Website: macys
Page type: customer-info-address
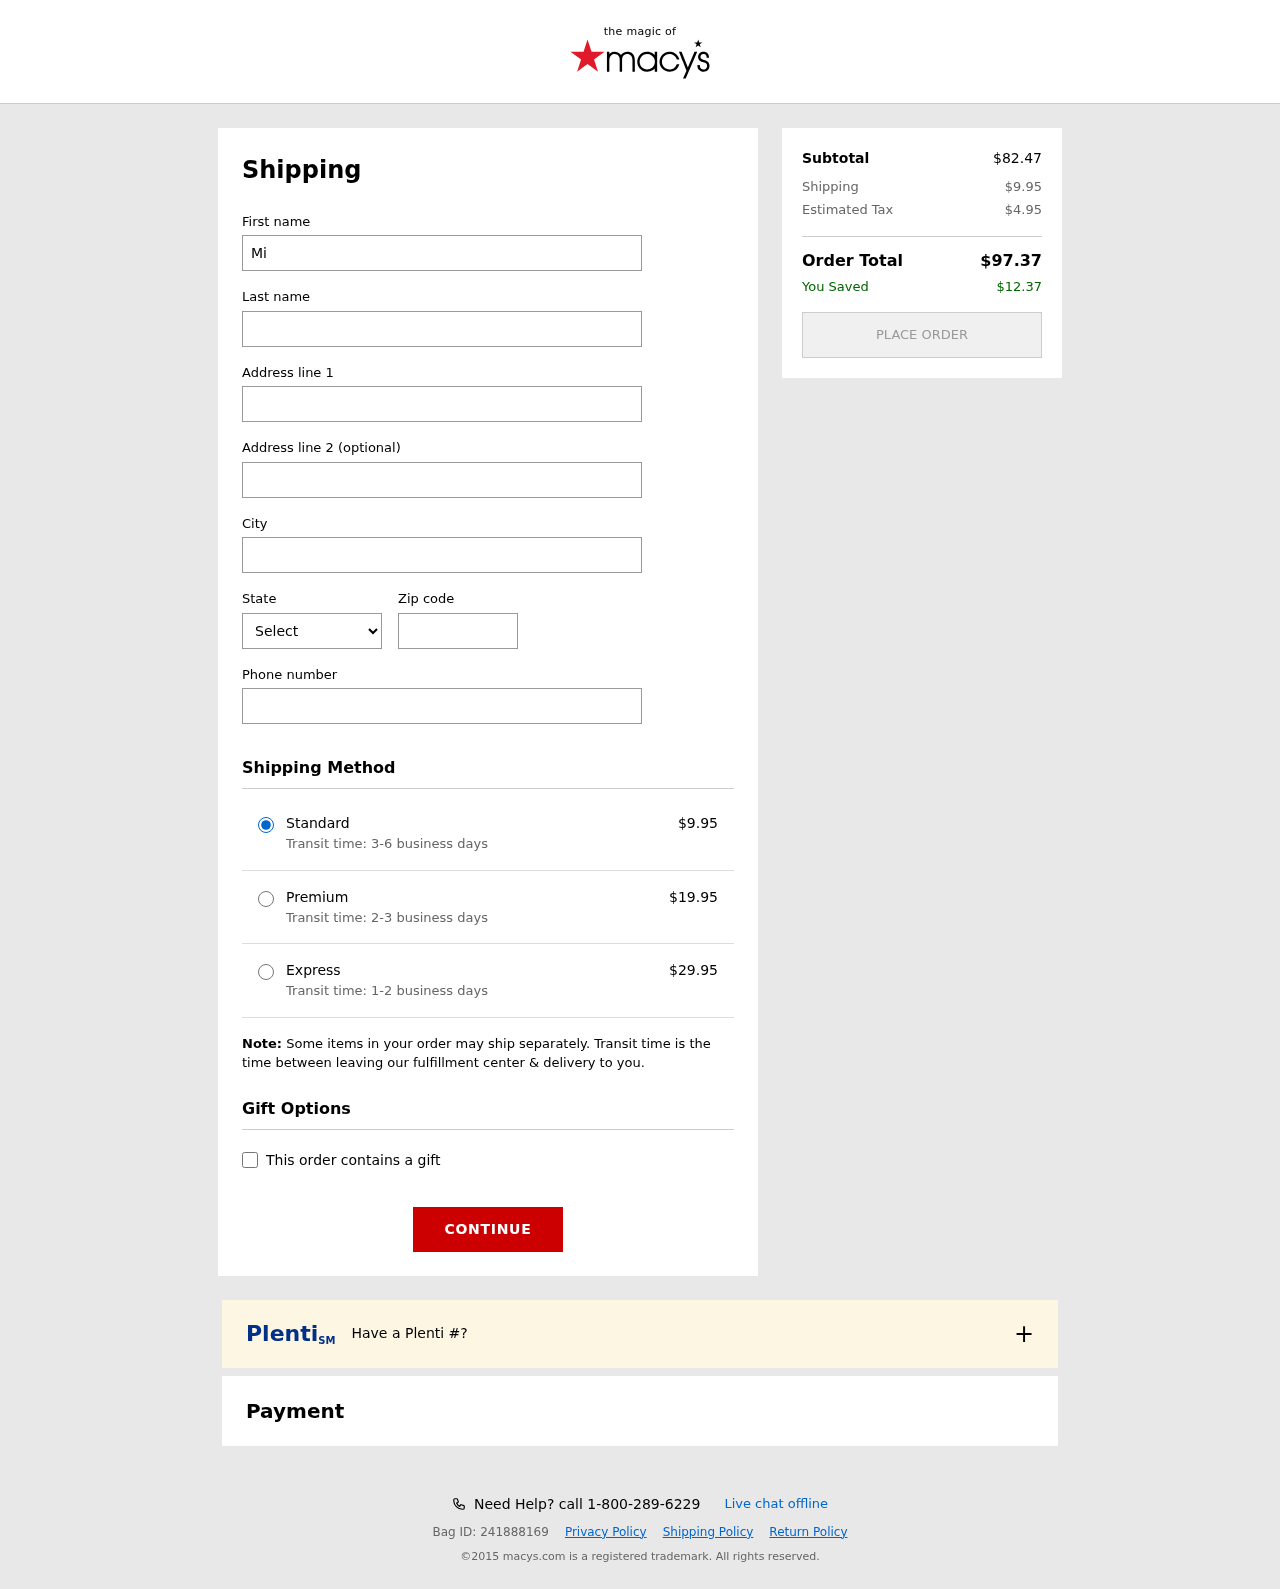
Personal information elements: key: PII_CITY
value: Patrickbury
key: PII_FIRSTNAME
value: Misty
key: PII_LASTNAME
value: Nicholson
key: PII_PHONE
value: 9254987984
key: PII_POSTCODE
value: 74728
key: PII_STATE_ABBR
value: HI
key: PII_STREET
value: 8101 Tiffany Groves Suite 444
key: PII_STREET2
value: Apt. 819
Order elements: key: ORDER_SHIPPING_COST
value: $9.95
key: ORDER_SHIPPING_COST_PREMIUM
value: $19.95
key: ORDER_SHIPPING_COST_EXPRESS
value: $29.95
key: ORDER_SUBTOTAL
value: $82.47
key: ORDER_TAX
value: $4.95
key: ORDER_TOTAL
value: $97.37
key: ORDER_SAVINGS
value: $12.37